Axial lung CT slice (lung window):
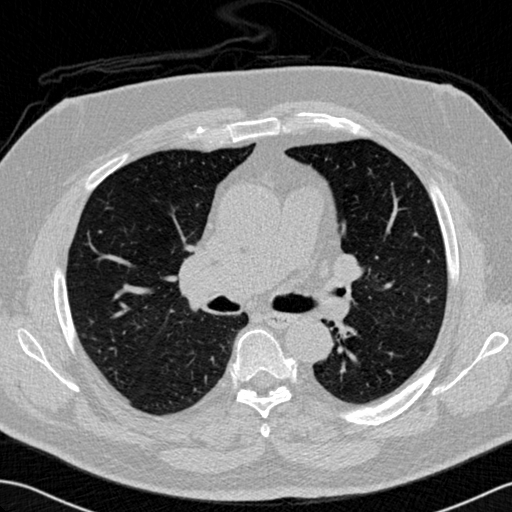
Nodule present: no